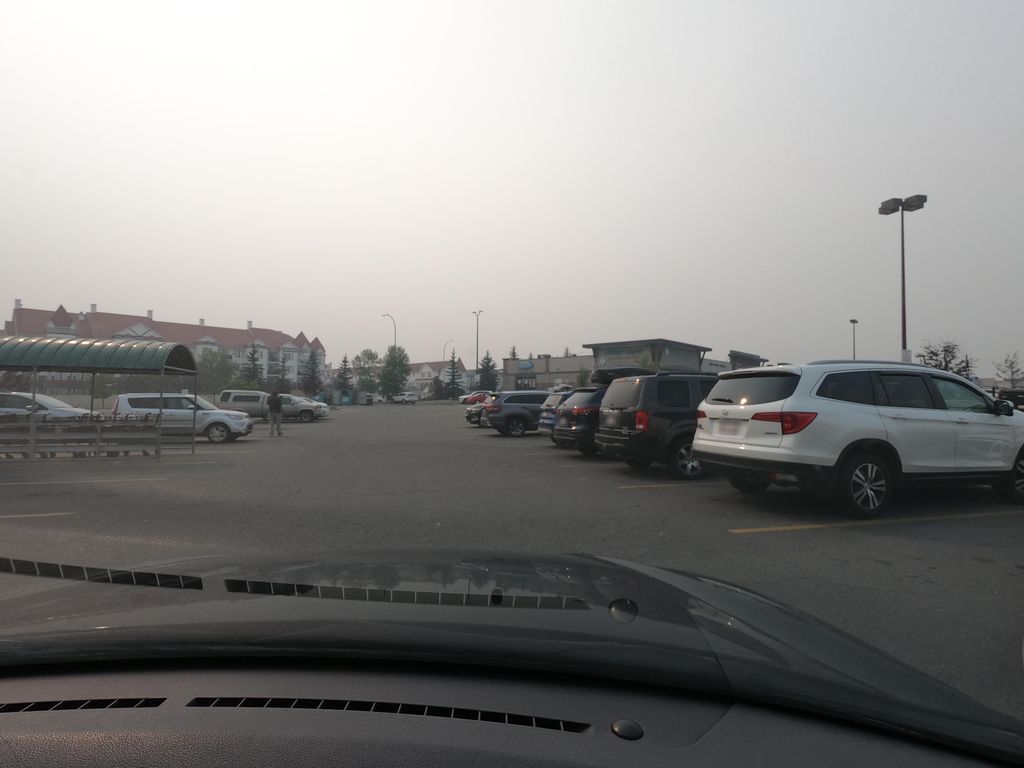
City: calgary